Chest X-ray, PA view. Patient: 55 years old, sex M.
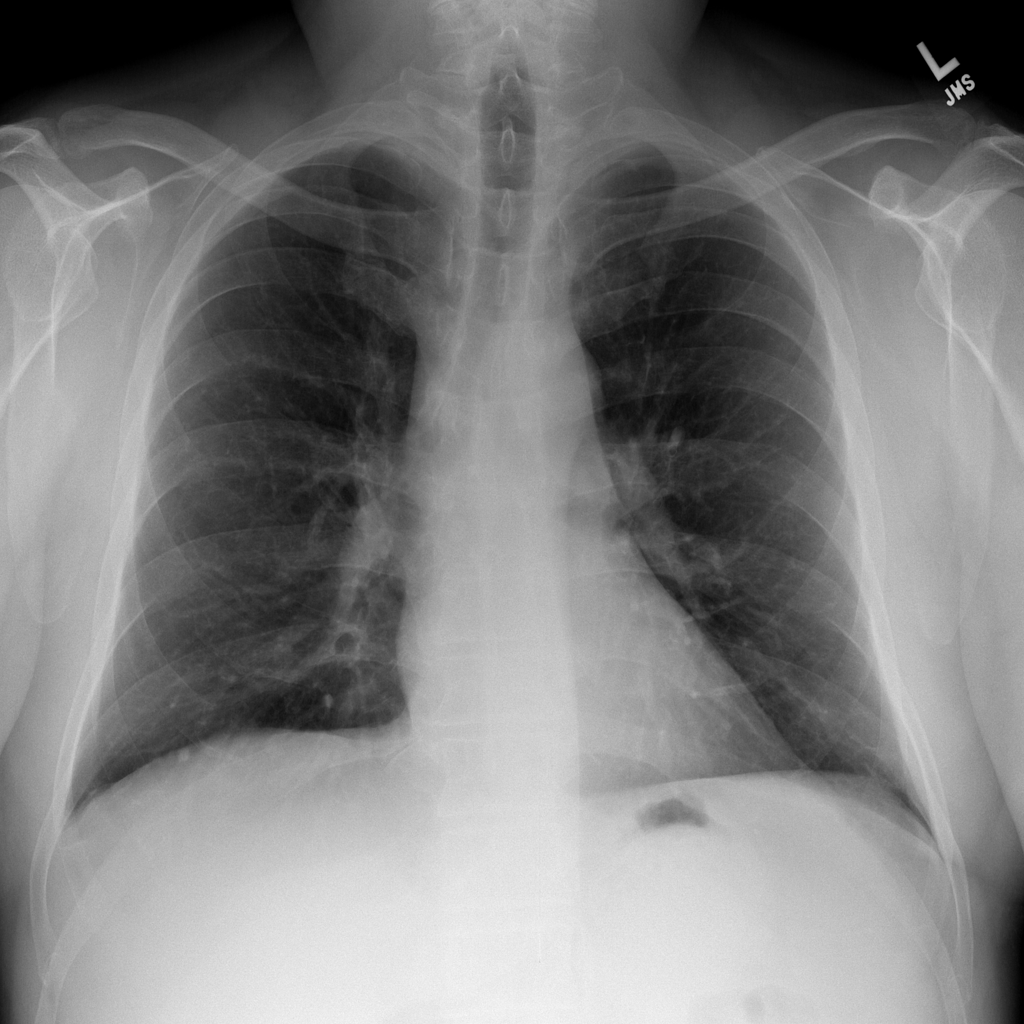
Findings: Atelectasis